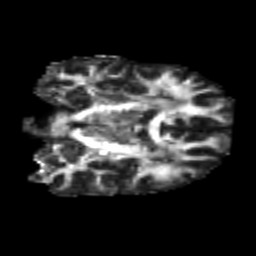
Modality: FA
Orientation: coronal
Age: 20
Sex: male
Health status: healthy
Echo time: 0.074 s